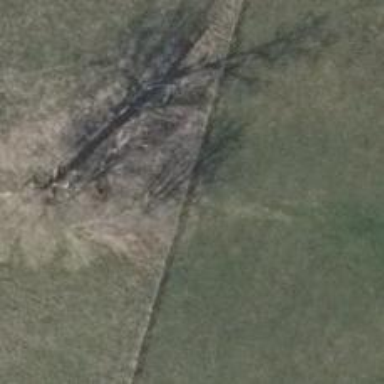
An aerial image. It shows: Deciduous broadleaved tree.